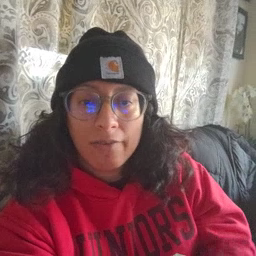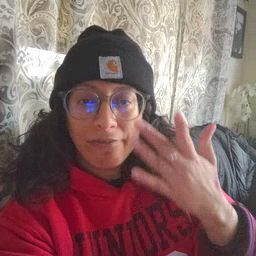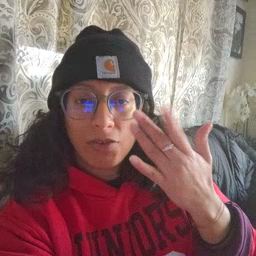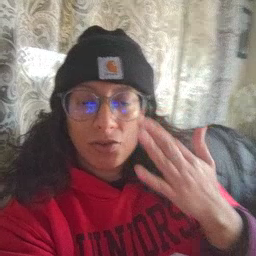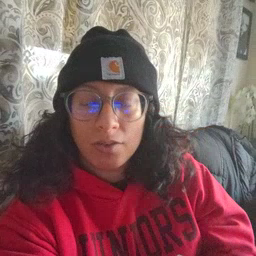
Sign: finger